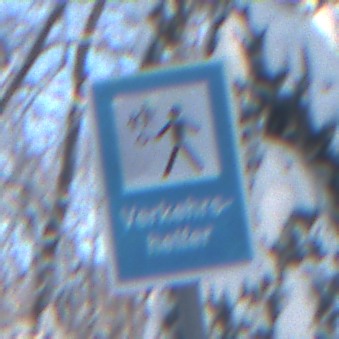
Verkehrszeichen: Verkehrshelfer
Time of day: MorningAfternoon
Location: Outdoor (Nature)
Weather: Clear
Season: Winter
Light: Natural